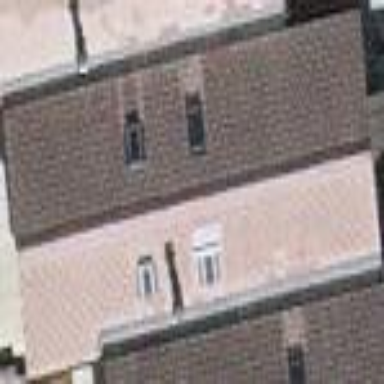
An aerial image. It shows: Gabled roof house.